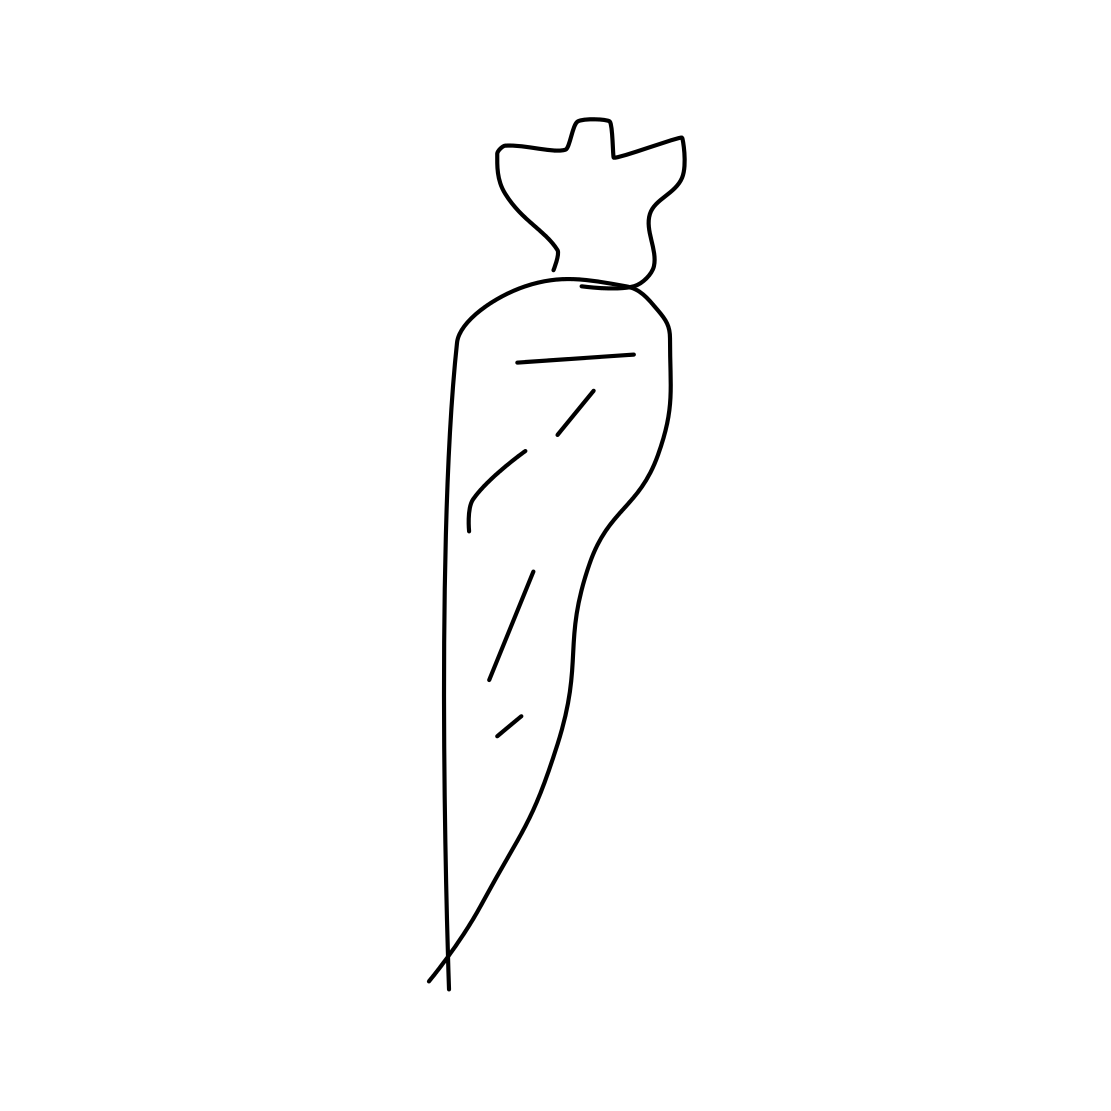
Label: carrot